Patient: sex M, age 58
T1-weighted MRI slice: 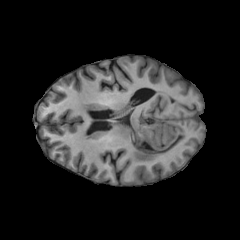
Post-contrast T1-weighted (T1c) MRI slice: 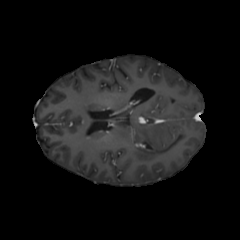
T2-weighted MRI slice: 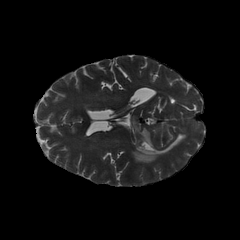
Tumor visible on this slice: yes
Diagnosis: Glioblastoma, IDH-wildtype
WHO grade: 4